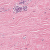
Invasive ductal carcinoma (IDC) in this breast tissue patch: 0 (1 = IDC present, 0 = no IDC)